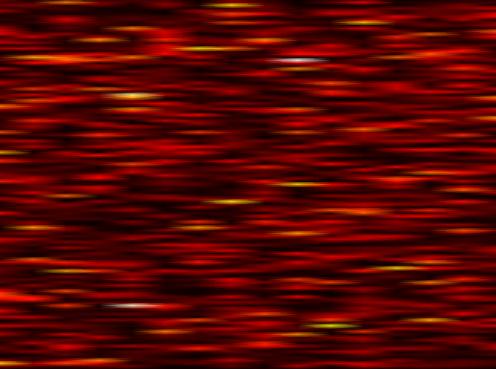
Label: FBMC